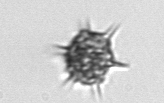
Label: Dictyocha